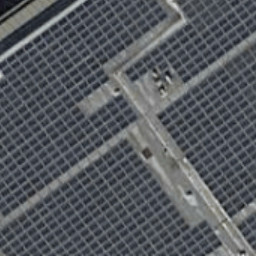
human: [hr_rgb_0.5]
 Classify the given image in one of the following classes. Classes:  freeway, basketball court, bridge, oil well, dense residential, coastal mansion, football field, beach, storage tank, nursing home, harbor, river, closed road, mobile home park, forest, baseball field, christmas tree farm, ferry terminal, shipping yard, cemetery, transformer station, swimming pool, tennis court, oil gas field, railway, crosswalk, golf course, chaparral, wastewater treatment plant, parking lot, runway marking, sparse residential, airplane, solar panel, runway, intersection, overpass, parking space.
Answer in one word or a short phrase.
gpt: solar panel